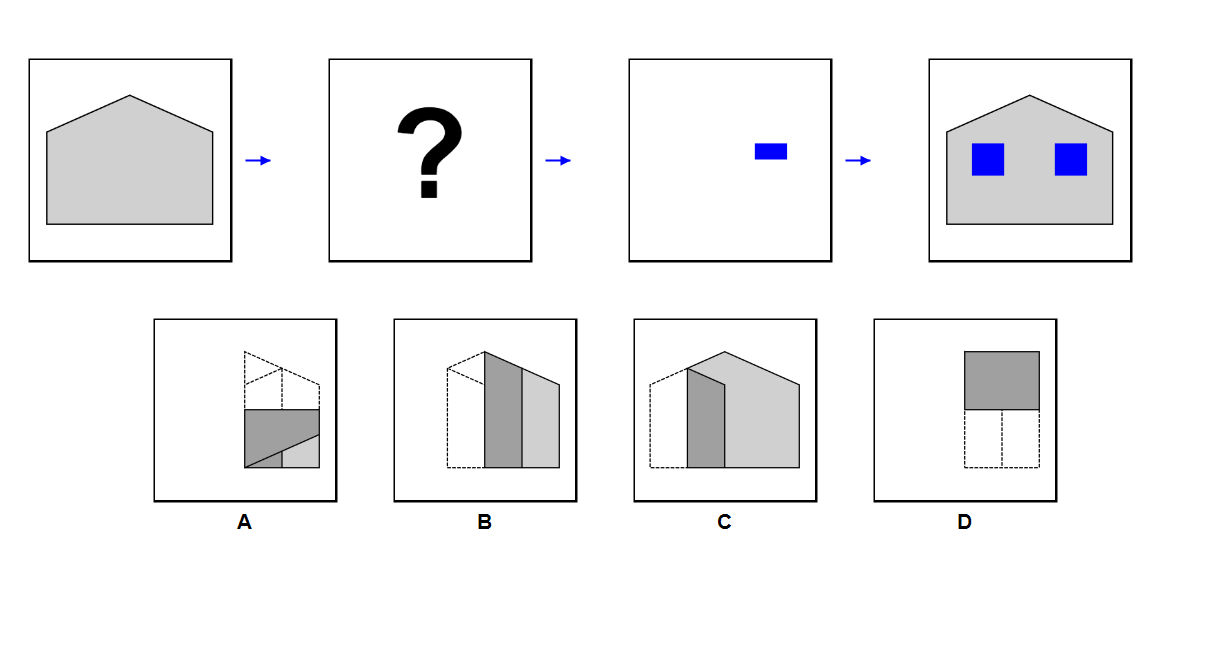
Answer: A